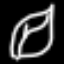
Label: leaf